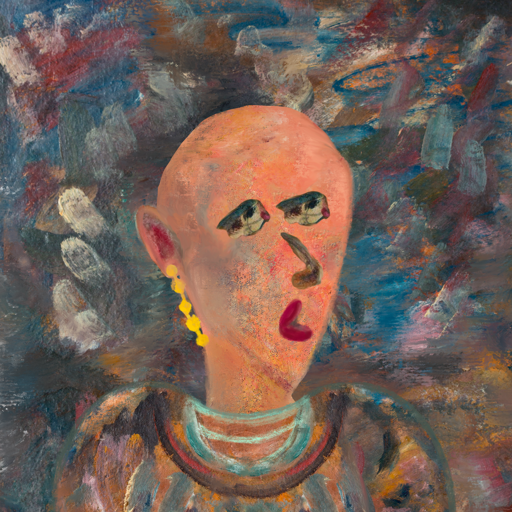
Background: Boggyland, Head And Neck Side: Irani, Face Side: Pipe, Bust: Boggyland, Hair Side: Blank, Head Accessory: Blank, Second Necklace: Blank, Necklace: Blank, Baby: Blank